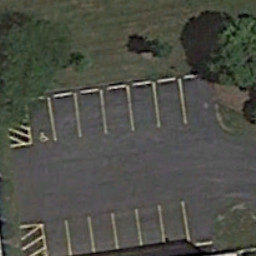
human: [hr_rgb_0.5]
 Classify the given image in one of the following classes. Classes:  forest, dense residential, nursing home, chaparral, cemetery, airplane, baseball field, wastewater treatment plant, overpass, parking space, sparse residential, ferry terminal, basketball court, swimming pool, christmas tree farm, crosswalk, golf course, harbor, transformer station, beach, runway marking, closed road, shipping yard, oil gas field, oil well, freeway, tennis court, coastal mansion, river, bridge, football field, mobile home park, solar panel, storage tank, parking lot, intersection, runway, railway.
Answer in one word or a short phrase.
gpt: parking space